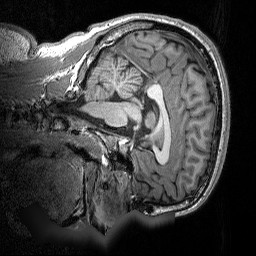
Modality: T1w
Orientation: sagittal